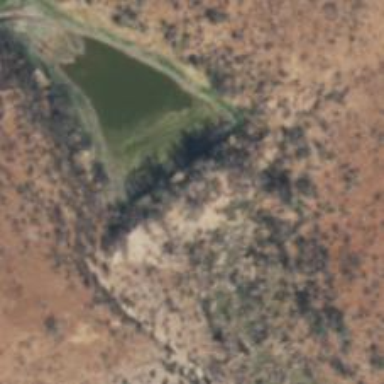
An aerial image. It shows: Reservoir.